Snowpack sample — Buffalo Mountain, Silverthorne, Colorado, USA (1/25/25, 10:11 AM MST)
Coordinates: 39.6222, -106.1139
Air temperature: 22 °F
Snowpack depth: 110 cm
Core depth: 30 cm
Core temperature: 42.8 °F
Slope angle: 12°, slope face: 102°
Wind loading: high
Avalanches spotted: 0
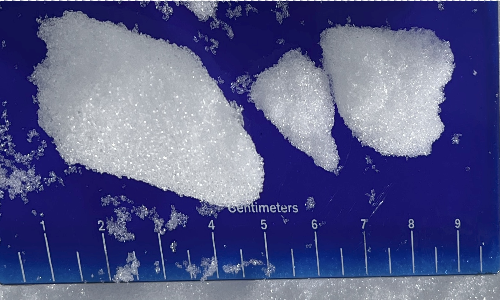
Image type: core
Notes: No avalanches nearby, collected on the outskirts of a fire break 15 meters from the treeline, on way to Buffalo and Red Mountain